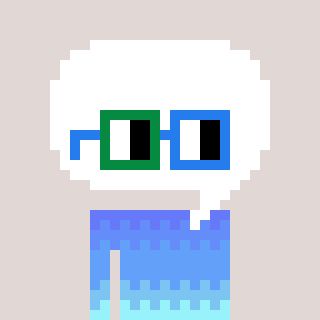
a pixel art character with square green and blue glasses, a speech bubble-shaped head and a green-colored body on a warm background